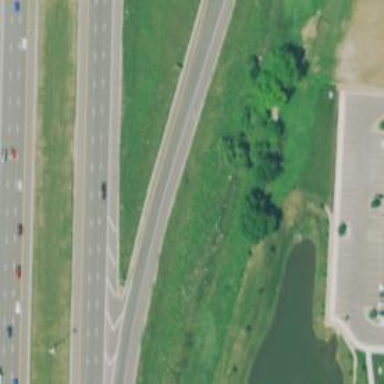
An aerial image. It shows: Asphalt motorway link.